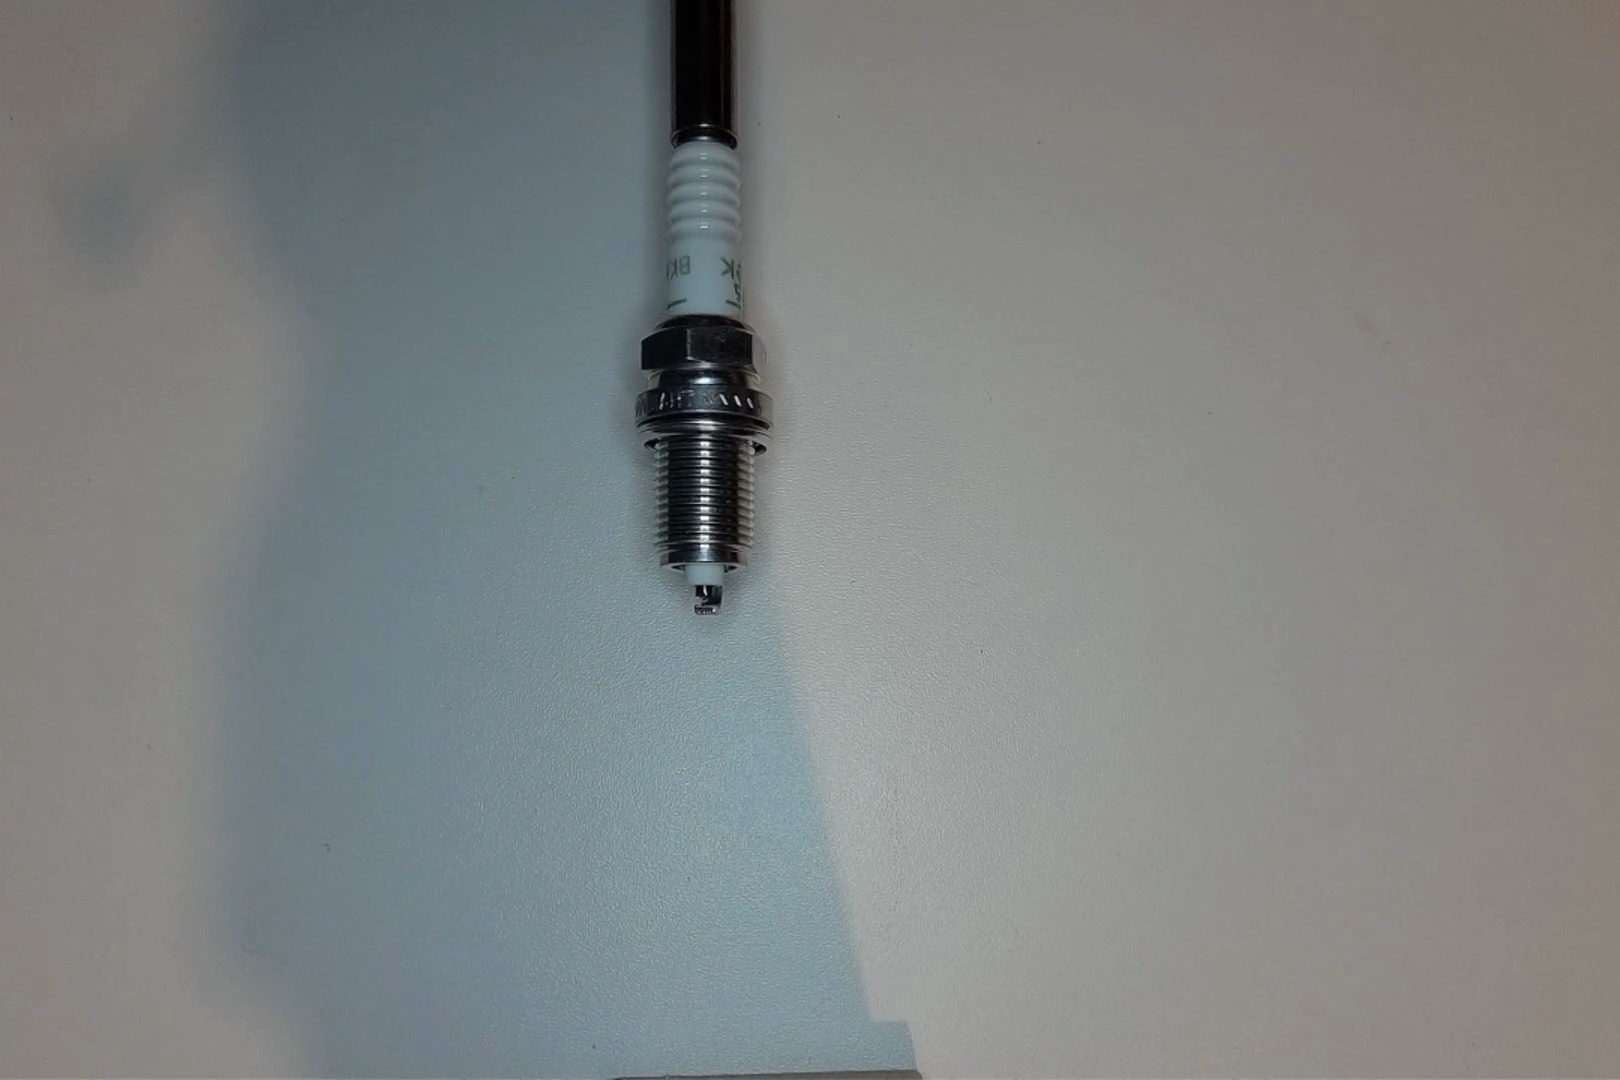
Label: no anomaly